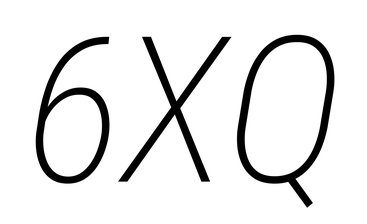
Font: Roboto-Italic_Condensed_ExtraLight_Italic